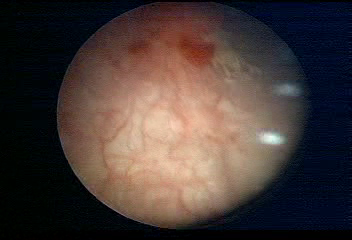
Modality: WLC
Class: Malignant
Subclass: HighGradePapillary
Lesion: L1
Stage: T1
Morphology: Papillary
Bladder cancer association: Yes
Annotated structures: Tumor